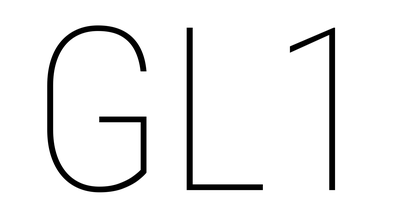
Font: Roboto_Condensed_Thin